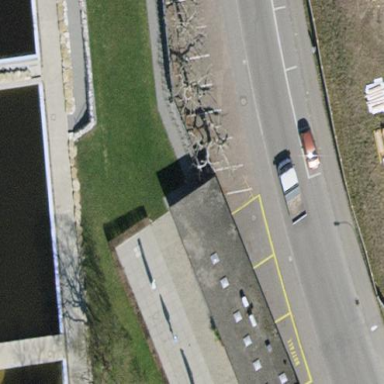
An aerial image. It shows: Kiosk building.